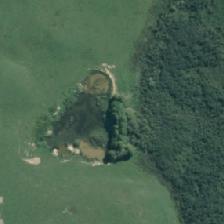
Land cover: lake_pond